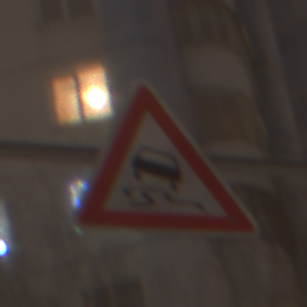
Verkehrszeichen: SchleuderOderRutschgefahr
Umgebung: Outdoor, Urban
Tageszeit: Night
Wetter: Overcast
Licht: Artificial
Jahreszeit: Winter
Kontrast: MediumContrast